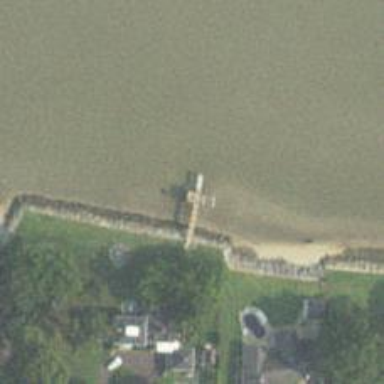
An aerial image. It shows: Man-made pier.